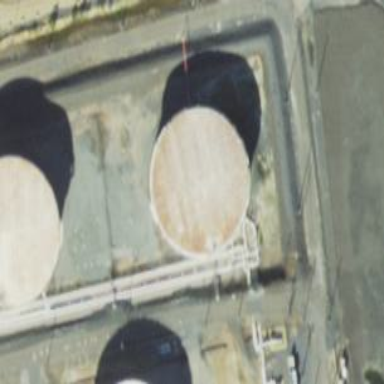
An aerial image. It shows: Storage tank which is man-made.